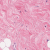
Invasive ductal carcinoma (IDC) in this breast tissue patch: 0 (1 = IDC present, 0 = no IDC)